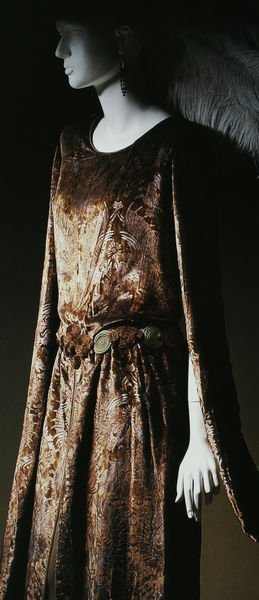
Titel: Kleid
Künstler: Maria Monaci Gallenga
Standort: Kyoto (Japan)
Institution: Kyoto Costume Institute
Schlagwörter: feder, braun, kleid, gürtel, mode, ärmel, foto, puppe, fotot, langer ärmel